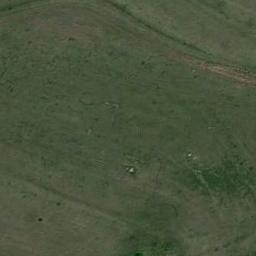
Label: meadow